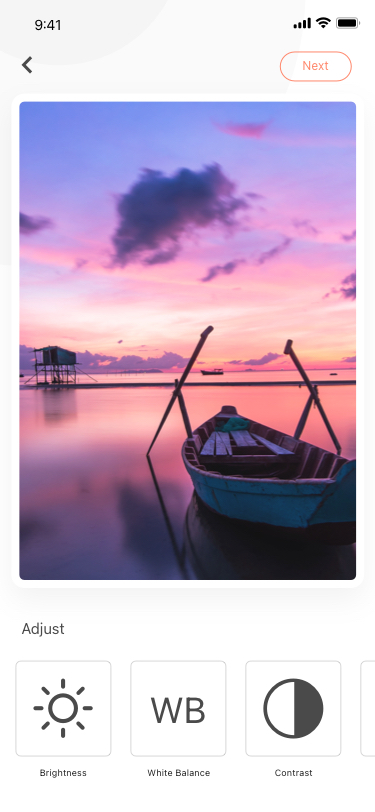
Text in this UI design:
Next
WB
Brightness
White Balance
Contrast
Adjust